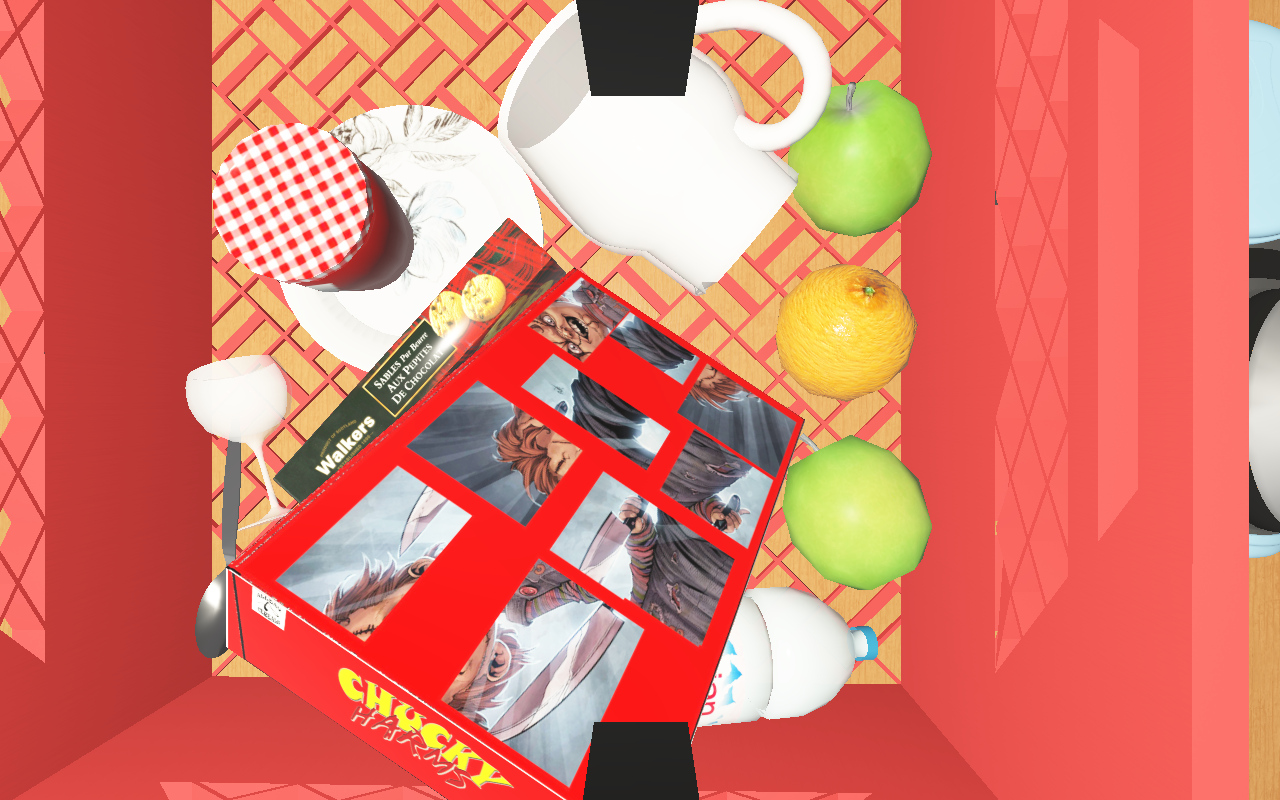
Objects in the scene:
carafe
apple
orange
cereal box
cereal box